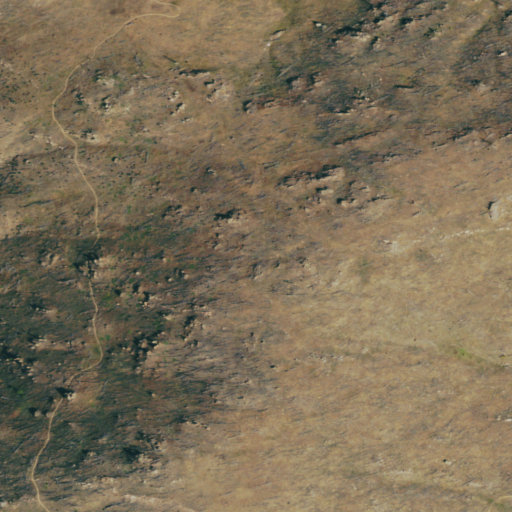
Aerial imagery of ridge(s) in Colorado named Green Ridge containing shrub and grassland